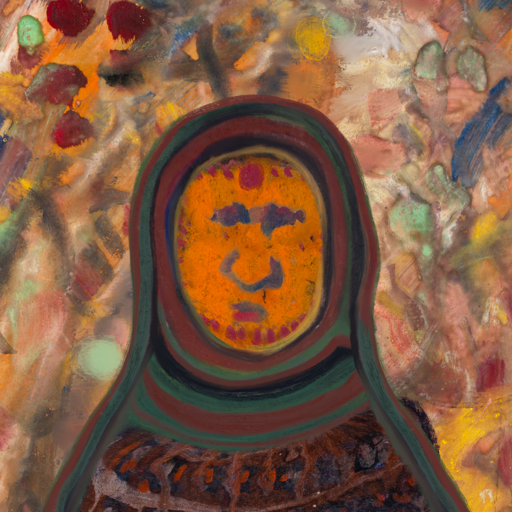
Background: Mother_And_Son_Mother, Head And Neck Front: Doll, Face Front: In_The_Sun, Bust: Hypocrite, Hair Front: Blank, Head Accessory: After_Raid_Scarf, Second Necklace: Blank, Necklace: Blank, Baby: Blank